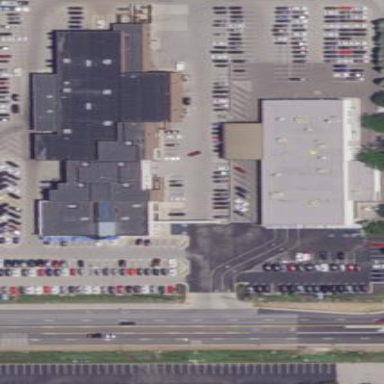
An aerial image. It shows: Commercial building.